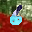
Label: 6